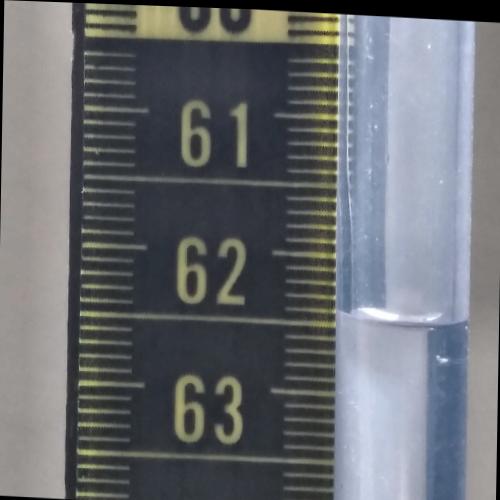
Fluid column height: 62.4 cm